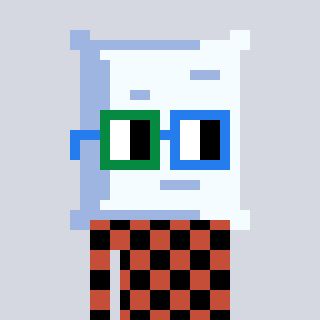
a pixel art character with square green and blue glasses, a pillow-shaped head and a rust-colored body on a cool background